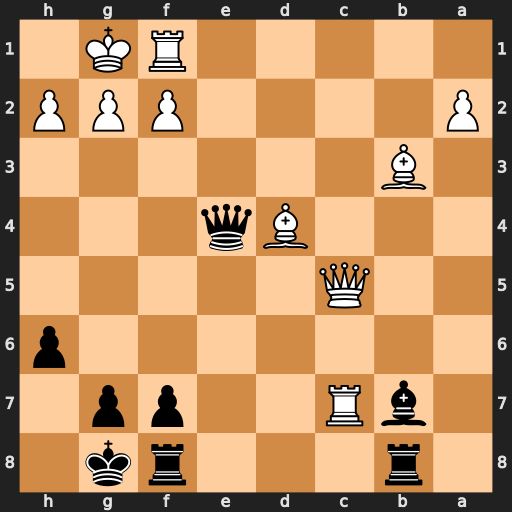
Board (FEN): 1r3rk1/1bR2pp1/7p/2Q5/3Bq3/1B6/P4PPP/5RK1
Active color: b
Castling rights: -
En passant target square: -
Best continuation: Qxg2#